高二 · 解析几何
已知实数 $x, y$ 满足约束条件 $\left\{\begin{array}{l}x+2 y-2 \geq 0 \\ x-2 y+2 \geq 0 \\ x \leq 2\end{array}\right.$, 则 $x^{2}+y^{2}$ 的取值范围是 ( )
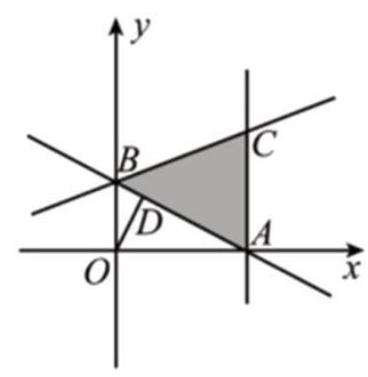
A. $\left[\frac{2 \sqrt{5}}{5}, 2 \sqrt{2}\right]$
B. $\left[\frac{4}{5}, 8\right]$
C. $\left[\frac{2}{5}, 8\right]$
D. $[1,8]$
答案: B
解析: 由约束条件作出可行域是由 $A(2,0), B(0,1), C(2,2)$ 三点所围成的三角形及其内部, 如图中阴影部分, 而 $x^{2}+y^{2}$ 可理解为可行域内的点到原点距离的平方, 显然原点到 $A B$ 所在的直线 $x+2 y-2=0$ 的距离是可行域内的点到原点距离的最小值, 此时 $x^{2}+y^{2}=O D^{2}=\left(\frac{O A \cdot O B}{A B}\right)^{2}=\frac{4}{5}$, 点 $C$ 到原点的距离是可行域内的点到原点距离的最大值, 此时 $x^{2}+y^{2}=2^{2}+2^{2}=8$. 所以 $x^{2}+y^{2}$ 的取值范围是 $\left[\frac{4}{5}, 8\right]$.

故选 B。